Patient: sex F, age 54
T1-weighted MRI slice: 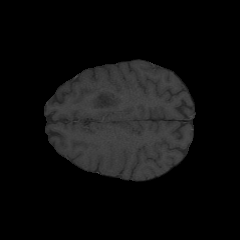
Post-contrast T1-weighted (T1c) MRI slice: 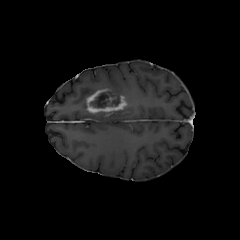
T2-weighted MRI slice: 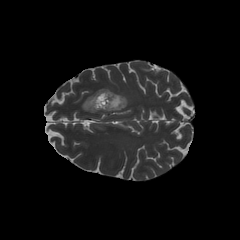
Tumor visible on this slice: yes
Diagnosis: Glioblastoma, IDH-wildtype
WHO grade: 4